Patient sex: M
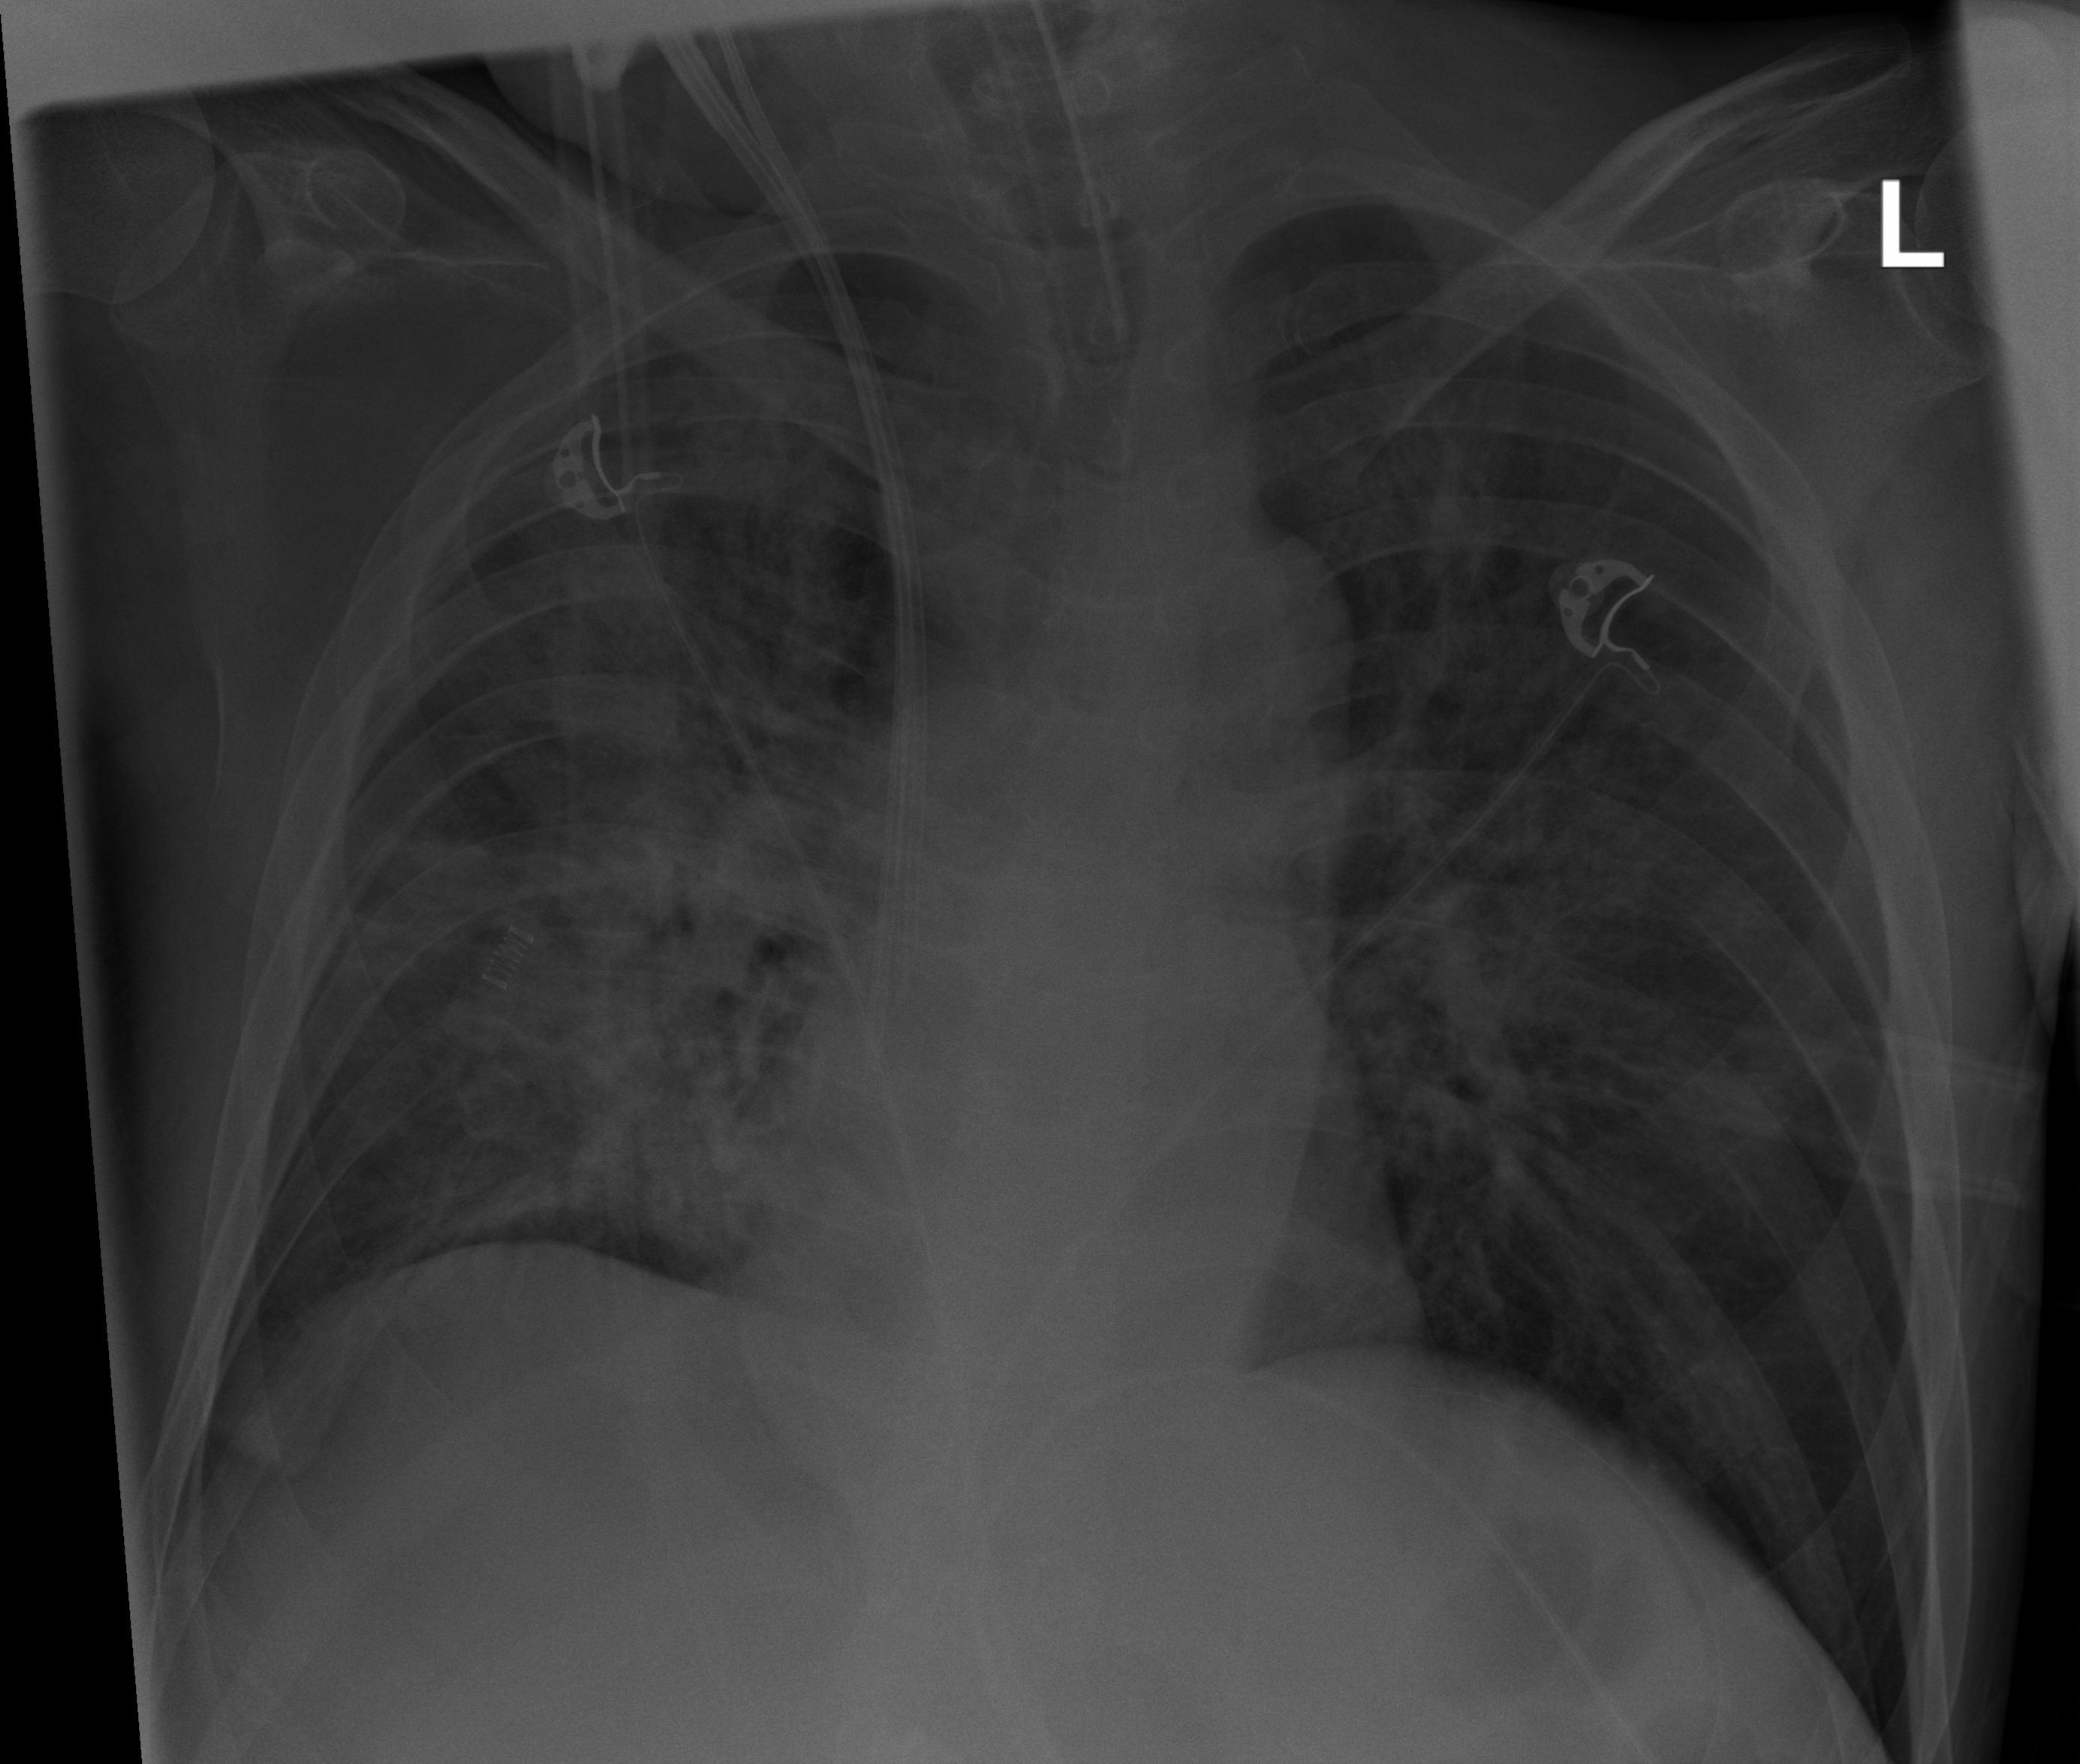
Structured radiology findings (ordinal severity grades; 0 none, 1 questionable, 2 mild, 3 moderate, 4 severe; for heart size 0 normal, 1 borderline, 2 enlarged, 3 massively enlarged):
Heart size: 0
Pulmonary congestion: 0
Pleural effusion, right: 0
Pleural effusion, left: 0
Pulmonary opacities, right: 3
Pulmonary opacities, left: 1
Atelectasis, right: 0
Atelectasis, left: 0